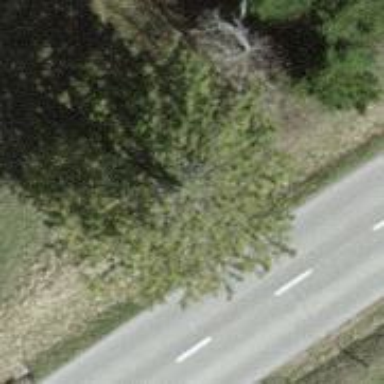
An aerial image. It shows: Evergreen needle-leaved tree.